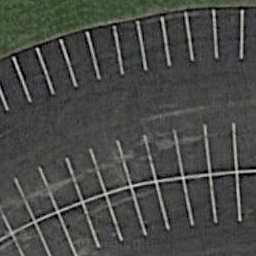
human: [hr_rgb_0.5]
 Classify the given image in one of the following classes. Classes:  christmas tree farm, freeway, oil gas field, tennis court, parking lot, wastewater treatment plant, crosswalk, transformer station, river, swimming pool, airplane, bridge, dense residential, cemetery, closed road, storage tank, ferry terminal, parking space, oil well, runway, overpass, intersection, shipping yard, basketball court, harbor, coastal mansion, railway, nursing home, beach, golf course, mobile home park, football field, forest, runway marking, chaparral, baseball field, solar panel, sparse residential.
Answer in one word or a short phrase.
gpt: parking space